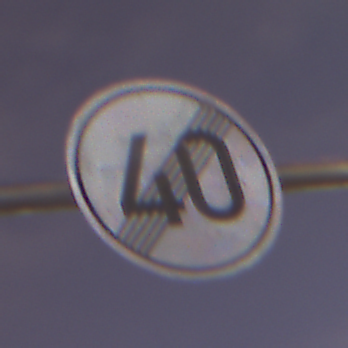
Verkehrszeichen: EndeGeschwindigkeit40
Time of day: Night
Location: Outdoor (Urban)
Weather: PartlyCloudy
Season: NotSpecified
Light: Natural